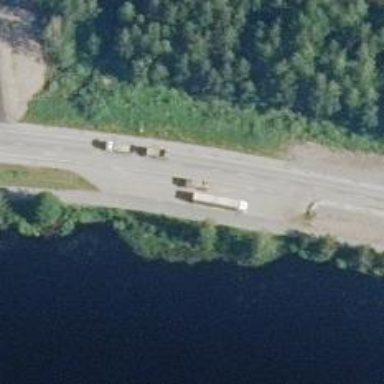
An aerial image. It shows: Rest area on the road.